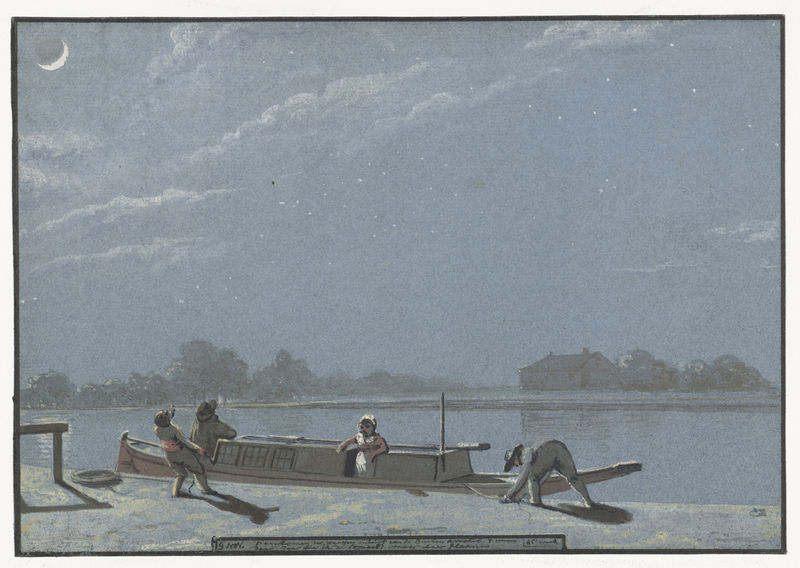
Titel: 't Aankomen der weesper schuit aan de Buiten Amstel (dagboek, 19 november)
Künstler: Christiaan Andriessen
Standort: Amsterdam
Institution: Rijksmuseum
Schlagwörter: blau, himmel, meer, wolken, bäume, fluss, see, ufer, frau, männer, nacht, dame, haus, rot, insel, drei, personen, boot, ziehen, hafen, kai, mond, seil, mondsichel, sterne, beschriftung, anlegestelle, ablegen, kajüte, sichelmond, anlanden